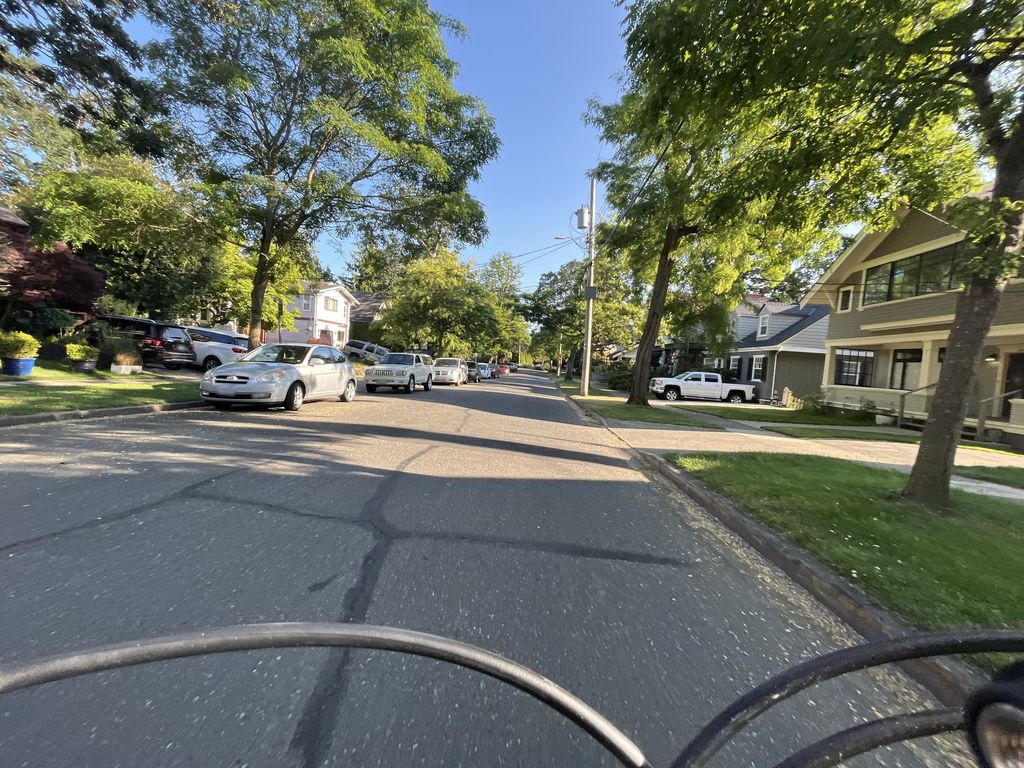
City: victoria